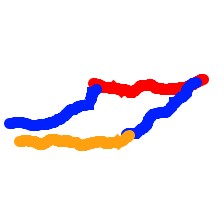
Shape: parallelogram